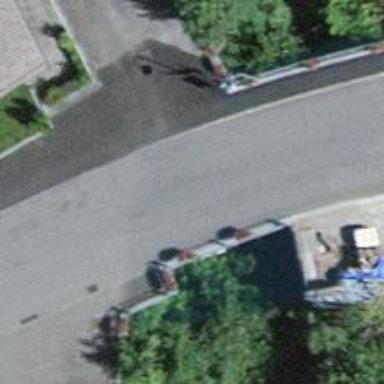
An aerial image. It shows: Paved road bridge with tertiary classification.